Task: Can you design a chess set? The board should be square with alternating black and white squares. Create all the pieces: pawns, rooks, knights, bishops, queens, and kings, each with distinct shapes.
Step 3066:
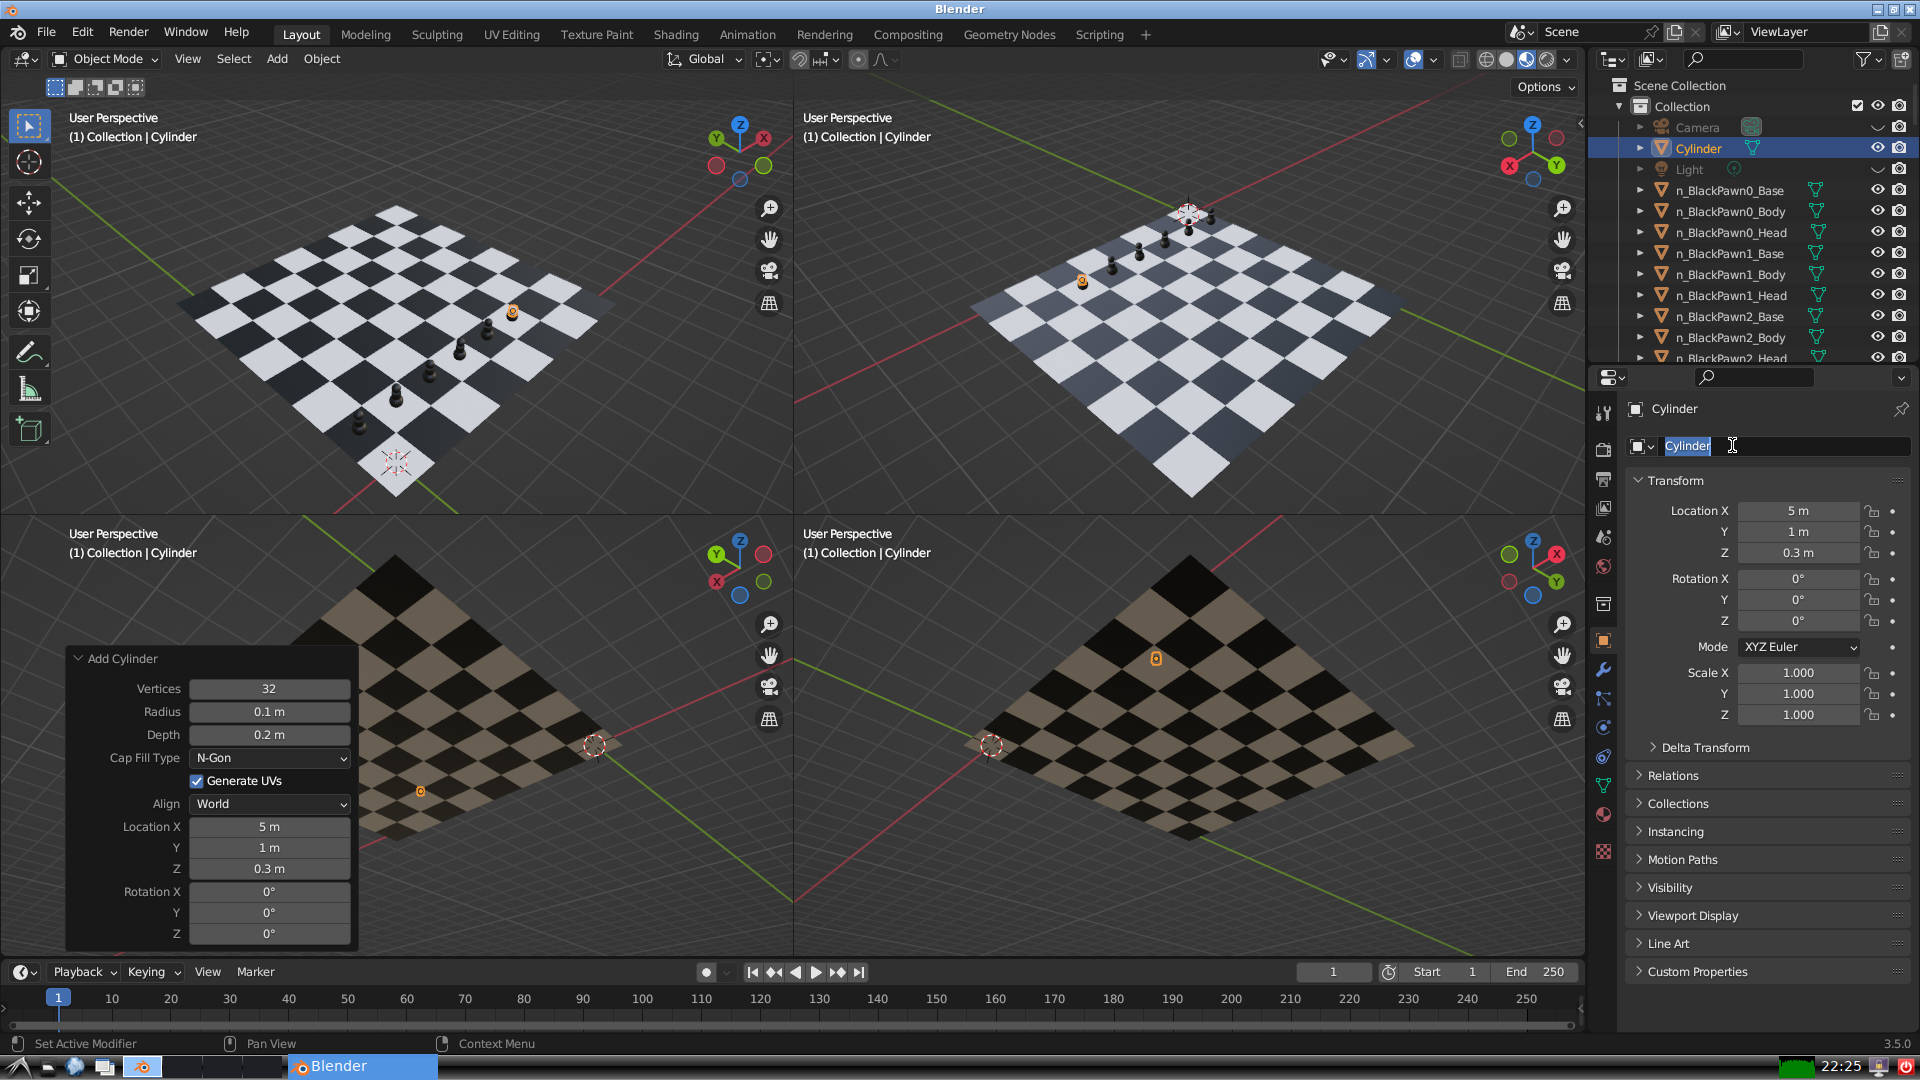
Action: input_text: n_BlackPawn5_Body